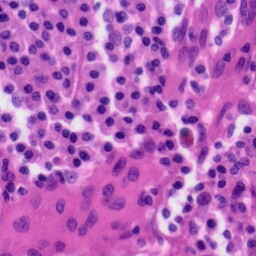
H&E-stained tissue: Tonsil